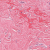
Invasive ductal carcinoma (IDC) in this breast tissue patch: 0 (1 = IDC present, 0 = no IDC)